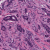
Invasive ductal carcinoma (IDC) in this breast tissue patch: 1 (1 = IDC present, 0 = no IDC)